Aerial crown-view tile of a tropical tree (Barro Colorado Island, Panama), acquired 20240611:
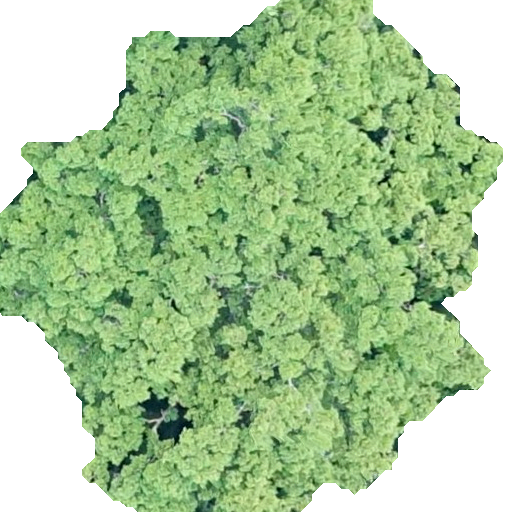
Species: Brosimum alicastrum
GBIF accepted scientific name: Brosimum alicastrum
Crown area: 302.883 m²